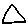
Label: triangle